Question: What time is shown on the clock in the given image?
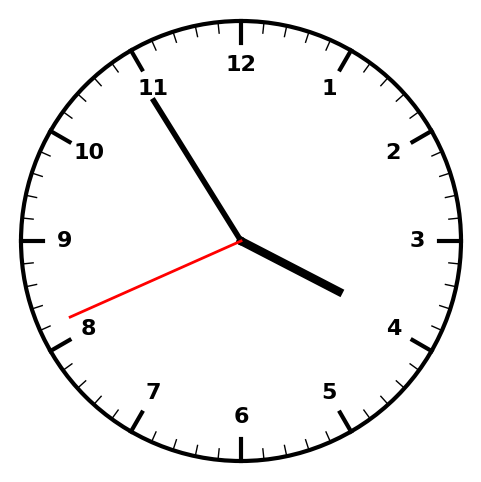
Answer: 03:54:41